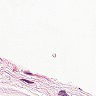
Metastatic tissue present: no